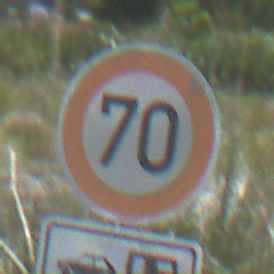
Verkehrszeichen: Geschwindigkeit70
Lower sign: Entfernungsangaben1
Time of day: Midday
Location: Outdoor (Nature)
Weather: PartlyCloudy
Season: NotSpecified
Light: Natural